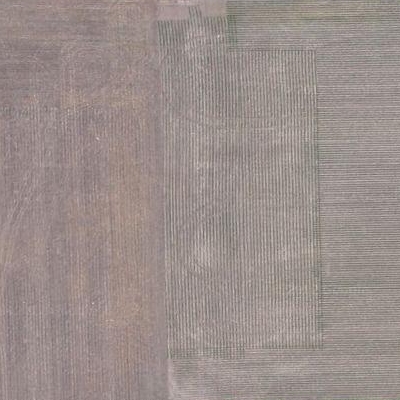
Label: Field